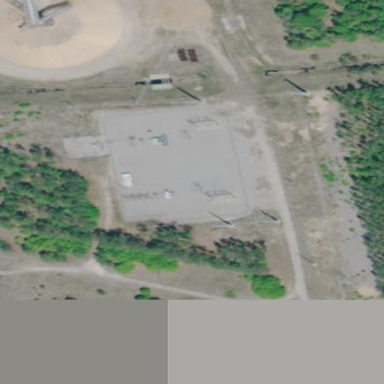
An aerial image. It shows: Industrial substation surrounded by fence.